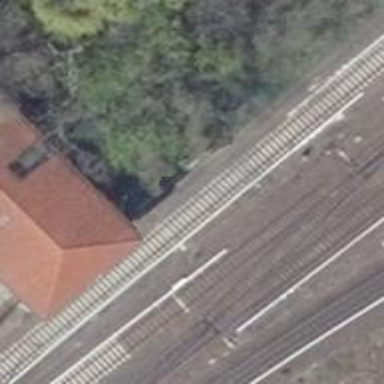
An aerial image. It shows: Light rail line with bottom electrified rails.